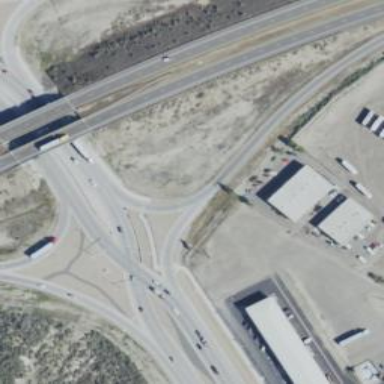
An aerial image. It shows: Motorway link at Diverging Diamond Interchange (DDI).